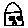
Label: house